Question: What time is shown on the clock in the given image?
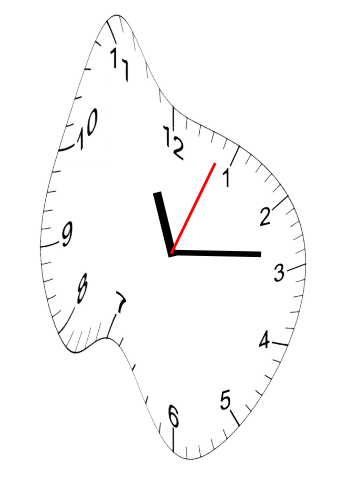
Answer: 11:14:04